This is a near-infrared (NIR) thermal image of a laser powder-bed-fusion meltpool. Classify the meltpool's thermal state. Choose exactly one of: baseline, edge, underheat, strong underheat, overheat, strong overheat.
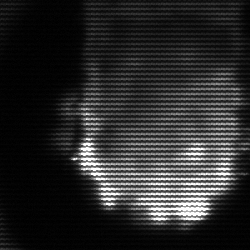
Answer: baseline